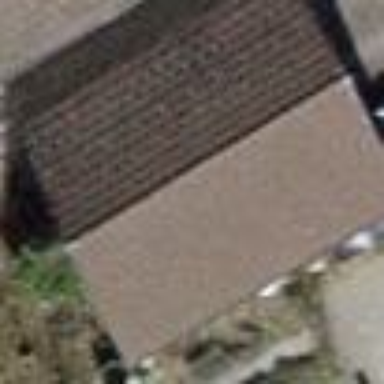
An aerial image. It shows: Group of garages.